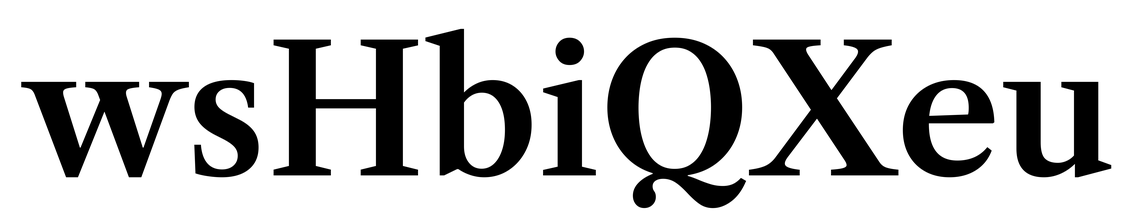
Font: LibreCaslonText_SemiBold